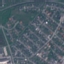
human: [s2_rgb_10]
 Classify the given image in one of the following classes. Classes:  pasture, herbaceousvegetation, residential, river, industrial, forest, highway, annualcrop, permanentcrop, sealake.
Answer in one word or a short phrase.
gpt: Residential